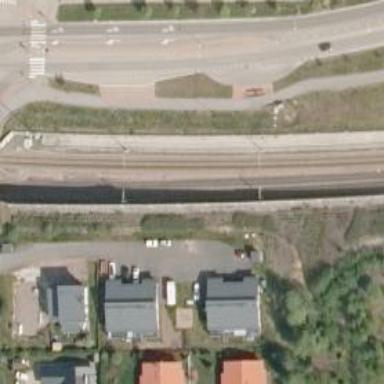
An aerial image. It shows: Railway track with continuous electrified contact line.